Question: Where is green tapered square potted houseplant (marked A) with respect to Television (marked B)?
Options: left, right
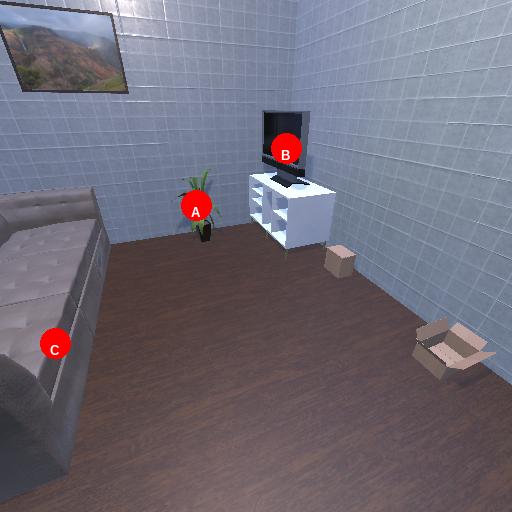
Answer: left